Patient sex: M
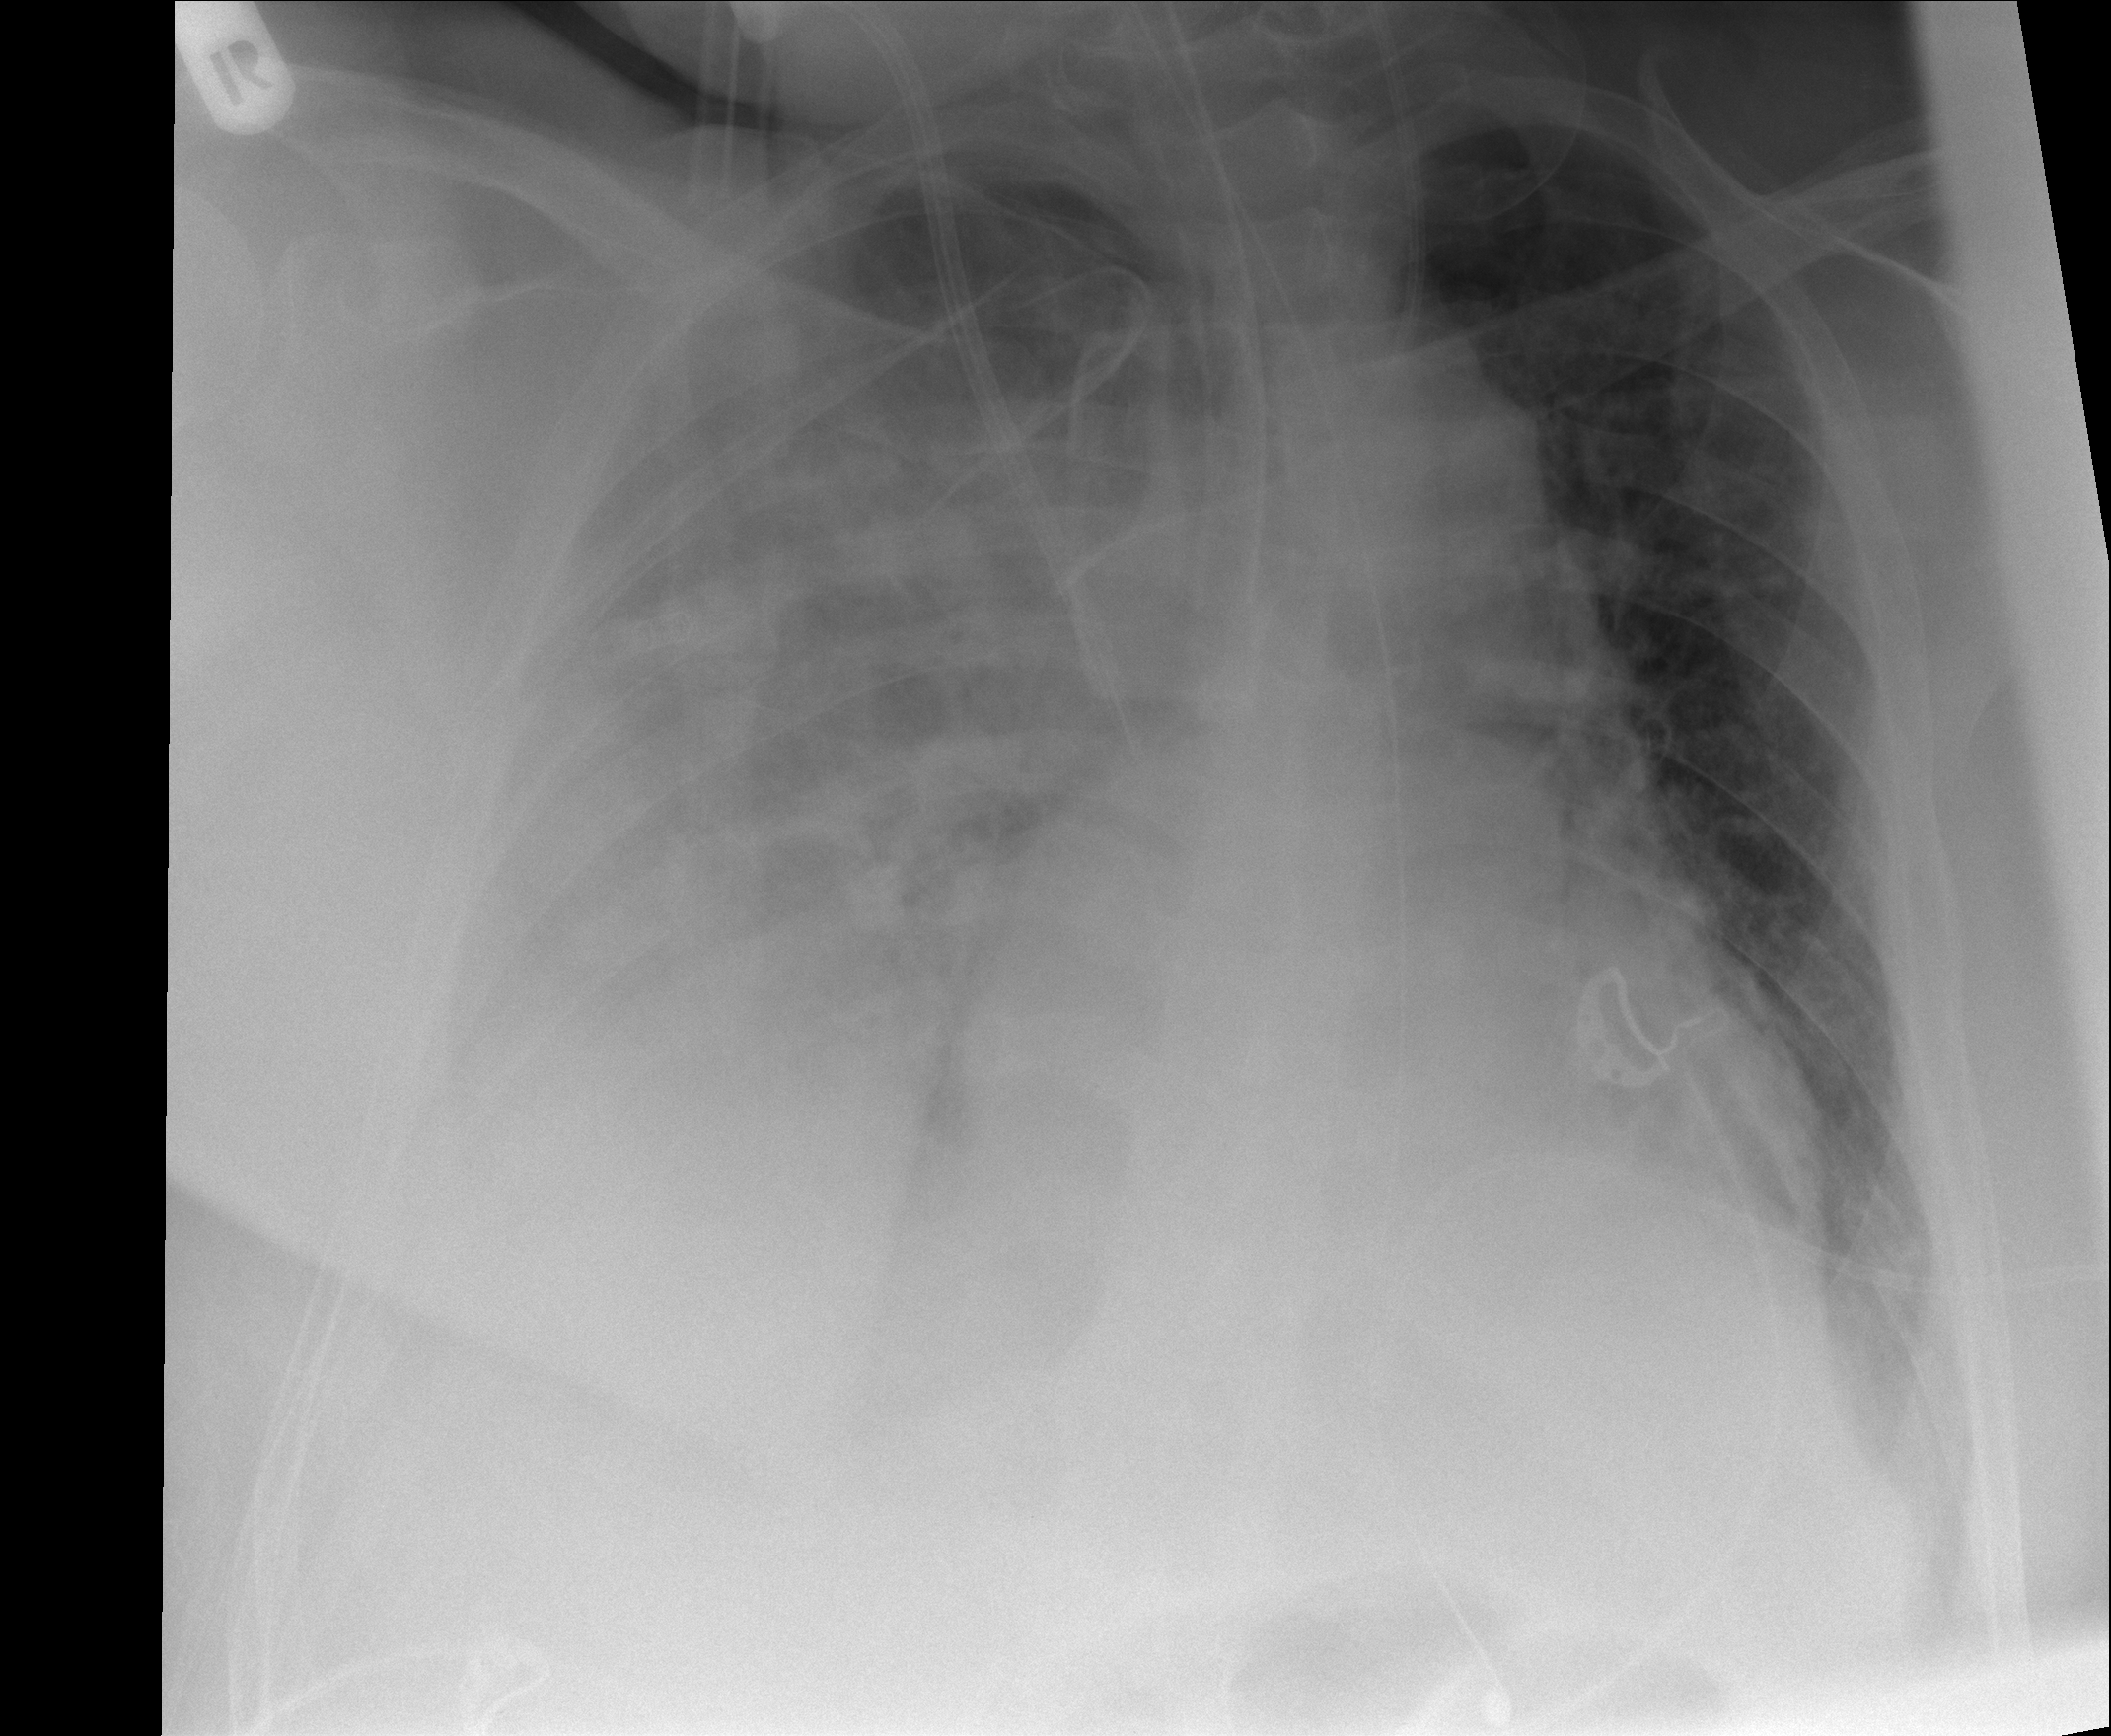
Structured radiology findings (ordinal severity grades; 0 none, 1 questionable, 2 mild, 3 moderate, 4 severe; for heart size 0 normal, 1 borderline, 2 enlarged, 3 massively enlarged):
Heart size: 2
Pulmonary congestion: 2
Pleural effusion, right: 4
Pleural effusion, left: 1
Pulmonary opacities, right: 0
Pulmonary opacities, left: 2
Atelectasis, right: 2
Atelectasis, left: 2